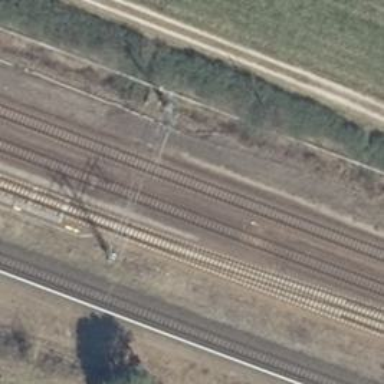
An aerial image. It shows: Railway milestone with catenary mast.